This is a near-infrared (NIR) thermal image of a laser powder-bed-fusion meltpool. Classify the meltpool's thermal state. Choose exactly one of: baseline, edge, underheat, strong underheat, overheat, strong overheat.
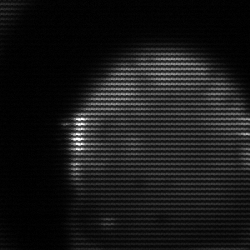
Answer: edge